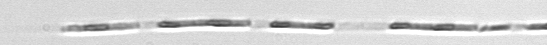
Label: Leptocylindrus